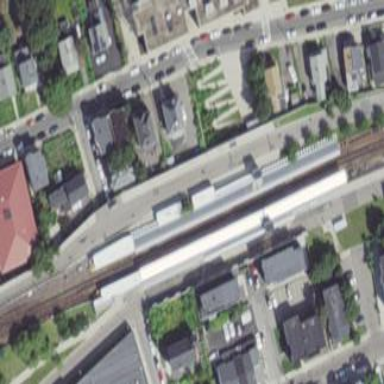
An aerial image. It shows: Train station building.